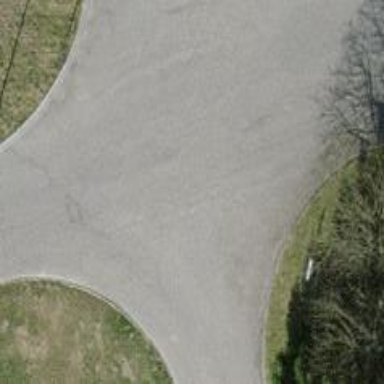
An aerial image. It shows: Road serving as parking aisle.